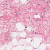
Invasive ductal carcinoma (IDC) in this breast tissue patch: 0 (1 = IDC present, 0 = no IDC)